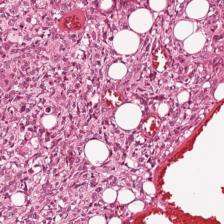
Label: Viable